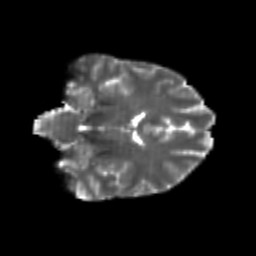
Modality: T2w
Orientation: coronal
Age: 26
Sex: female
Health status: healthy
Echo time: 0.074 s